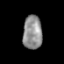
Tissue: prostate
Cell type: Epithelial cells
Senescence score: 0.299
Nuclear area (px): 633
Mean DAPI intensity: 143.657